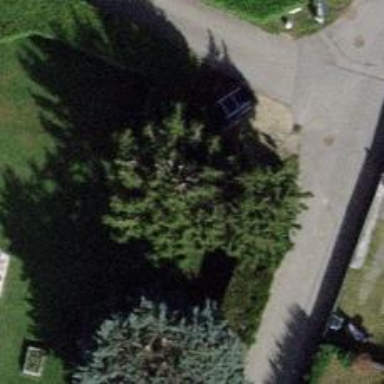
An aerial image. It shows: Needle-leaved tree in natural setting.